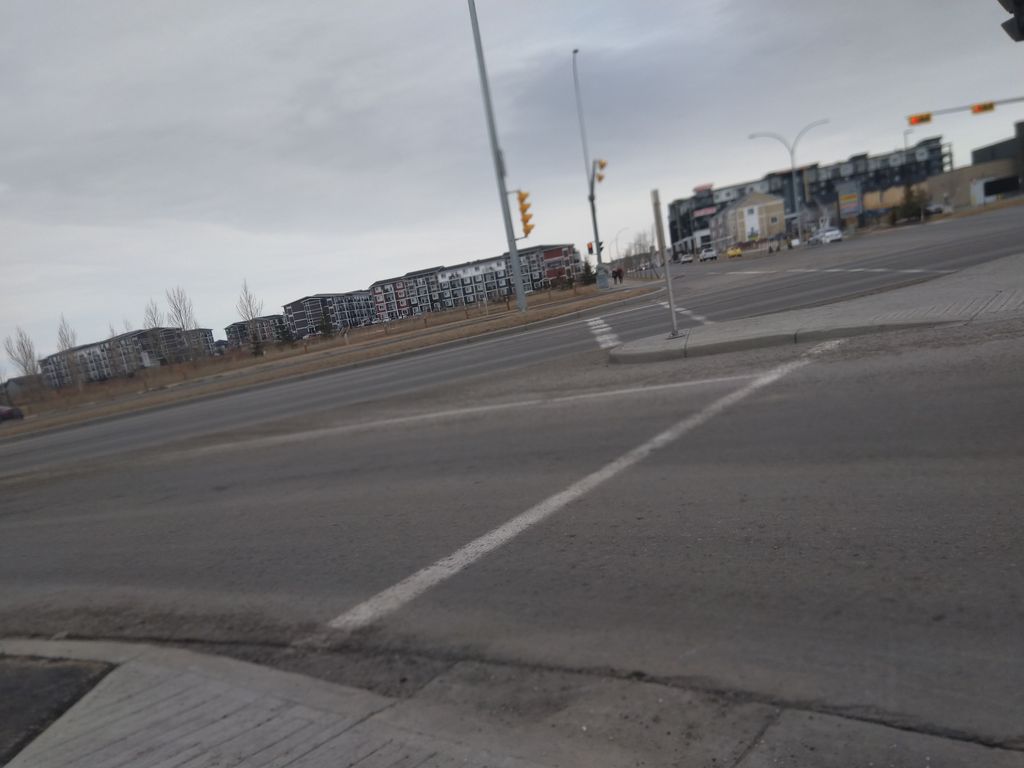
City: calgary